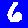
Digit: 6